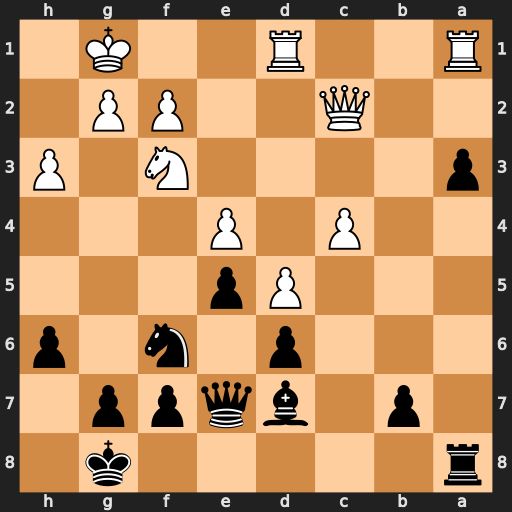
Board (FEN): r5k1/1p1bqpp1/3p1n1p/3Pp3/2P1P3/p4N1P/2Q2PP1/R2R2K1
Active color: b
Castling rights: -
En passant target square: -
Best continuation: Ba4 Qd3 Bxd1